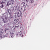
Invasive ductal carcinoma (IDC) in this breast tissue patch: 1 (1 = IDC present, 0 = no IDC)